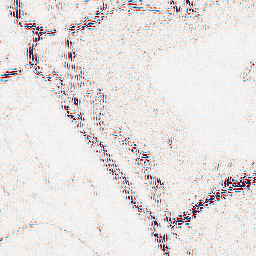
Category: wavelet
Decomposition family: wavelet_dwt
Decomposition parameters: wavelet: sym4
level: 2
Upsampling method: quadratic
Upsampling parameters: scale: 4
Upsampling scale: 4